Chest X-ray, PA view. Patient: 55 years old, sex F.
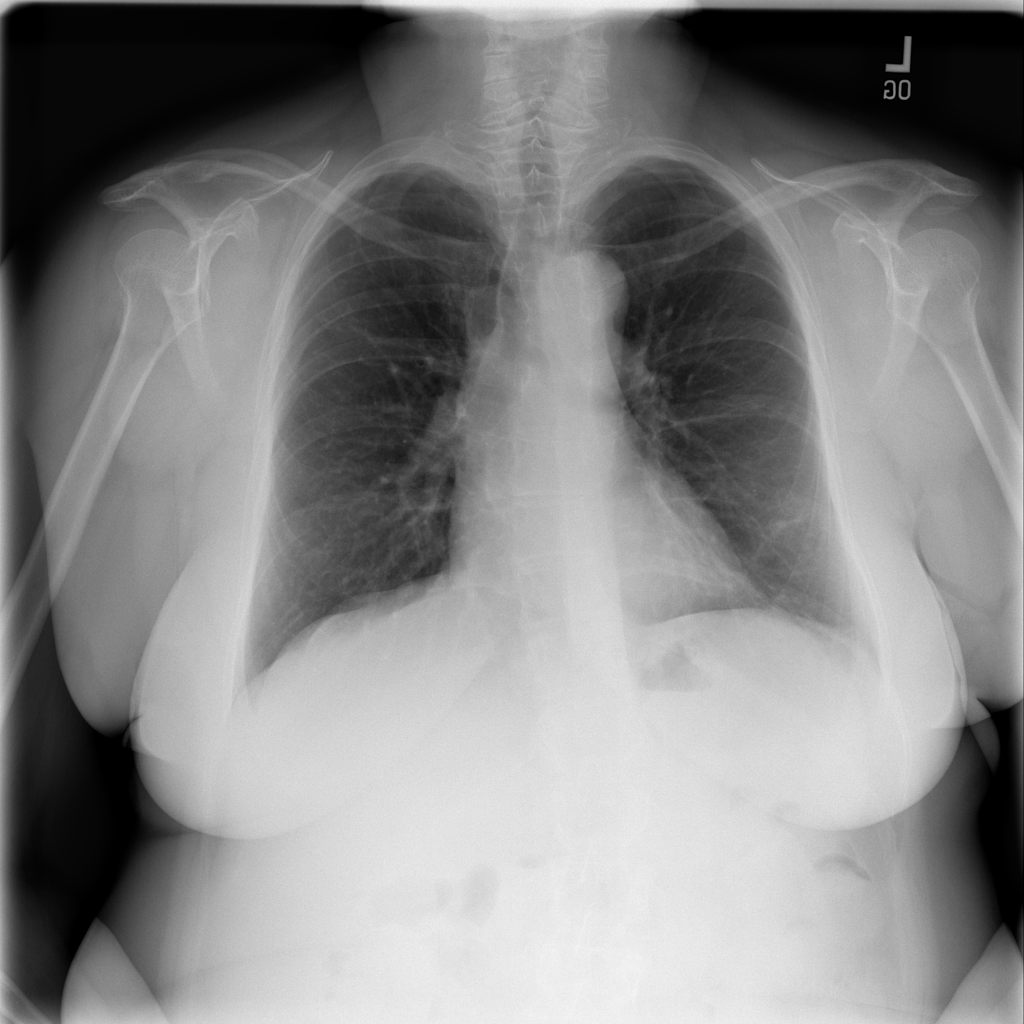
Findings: No Finding